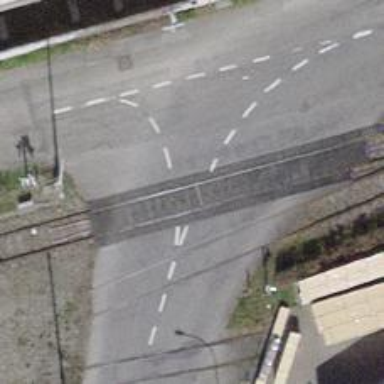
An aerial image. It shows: Railway level crossing.